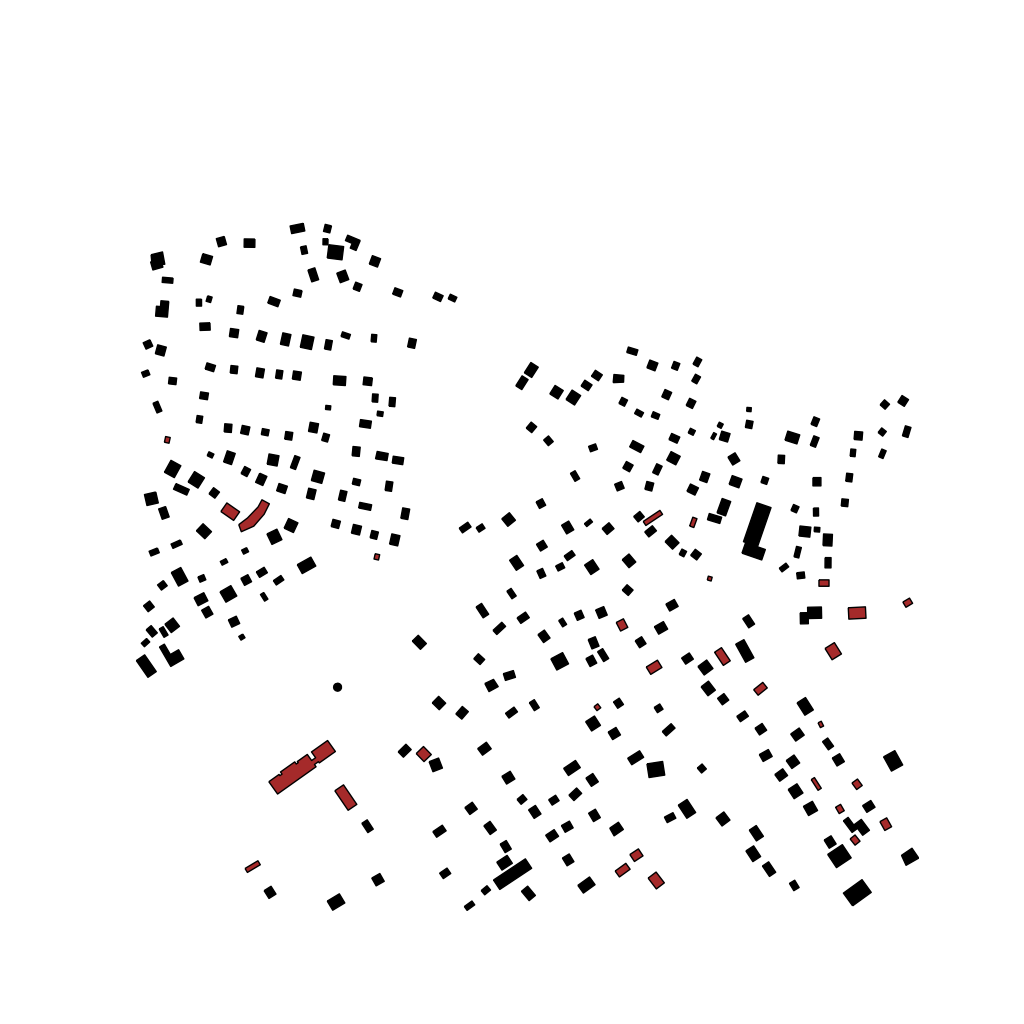
Tags: overhead vector_map, recreation, residential, historical, soviet, individual_rise, low_rise, density_2, Building, Facility, 1.0 km²